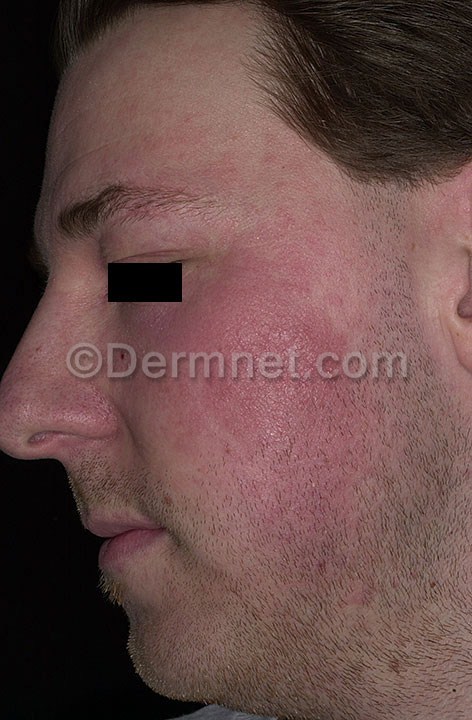
Disease: Poison Ivy Photos and other Contact Dermatitis